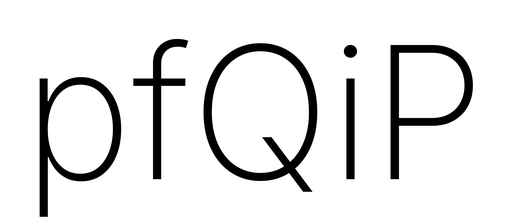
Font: Inter_ExtraLight